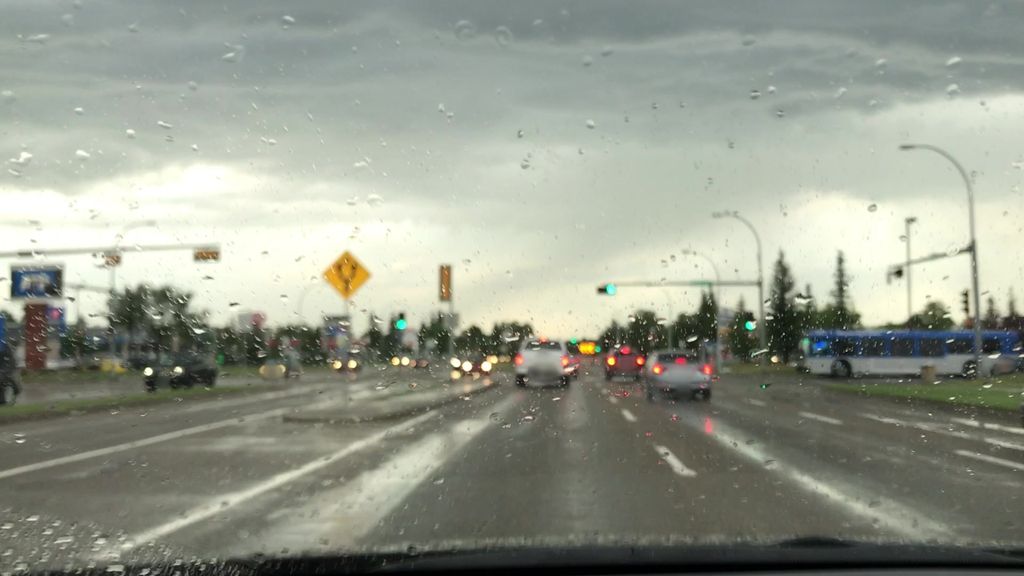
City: edmonton